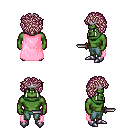
a pixel art fantasy rpg character, male body template, orc, green skin, pink cape, teal pants, white blonde curly afro hairstyle, silver tiara, metal boots, dagger, four views (front, back, left, right), 2x2 character sprite sheet, small pixel art, hard edges, no anti-aliasing